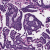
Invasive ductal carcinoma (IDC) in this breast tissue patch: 1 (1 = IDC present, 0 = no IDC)